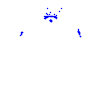
Particle: proton